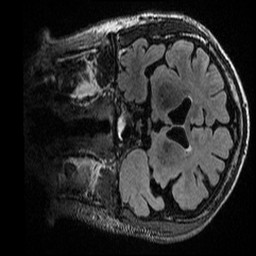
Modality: T2w
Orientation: coronal
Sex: male
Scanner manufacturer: ge
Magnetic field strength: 3 T
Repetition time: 6 s
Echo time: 0.1277 s